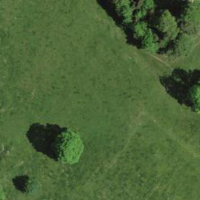
EUNIS habitat code: 52
Species observed at this site:
Lathyrus pratensis